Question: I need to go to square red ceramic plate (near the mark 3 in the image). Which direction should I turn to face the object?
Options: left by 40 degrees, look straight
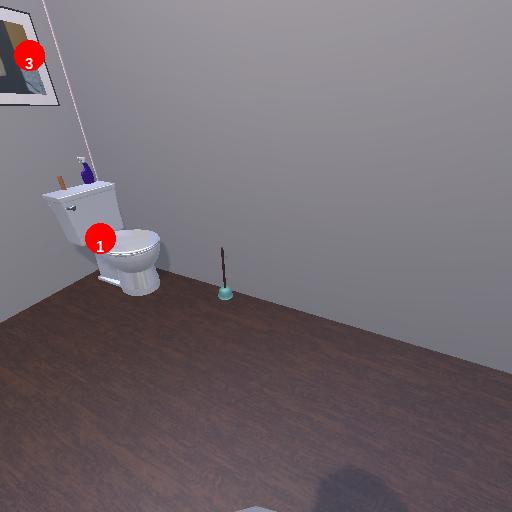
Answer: left by 40 degrees